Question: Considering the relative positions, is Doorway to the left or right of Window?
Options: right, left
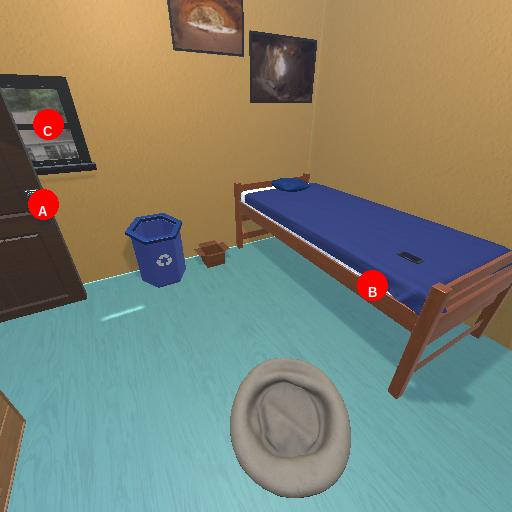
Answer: right